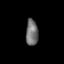
Tissue: lung
Cell type: Epithelial cells
Senescence score: 0.205
Nuclear area (px): 320
Mean DAPI intensity: 111.156